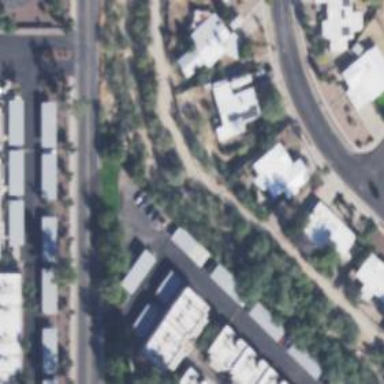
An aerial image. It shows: Alleyway designated as service road.